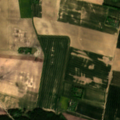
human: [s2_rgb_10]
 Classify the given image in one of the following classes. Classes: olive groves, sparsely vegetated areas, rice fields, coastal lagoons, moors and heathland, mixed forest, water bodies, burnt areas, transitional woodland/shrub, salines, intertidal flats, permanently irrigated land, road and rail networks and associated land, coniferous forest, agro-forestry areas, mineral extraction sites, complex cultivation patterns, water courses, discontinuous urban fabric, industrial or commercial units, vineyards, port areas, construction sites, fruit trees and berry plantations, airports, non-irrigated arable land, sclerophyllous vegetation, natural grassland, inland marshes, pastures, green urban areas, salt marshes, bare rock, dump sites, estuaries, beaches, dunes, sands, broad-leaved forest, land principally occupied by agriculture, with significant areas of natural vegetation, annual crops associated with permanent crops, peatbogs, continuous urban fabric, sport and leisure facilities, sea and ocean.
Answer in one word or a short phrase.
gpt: non-irrigated arable land, complex cultivation patterns, coniferous forest